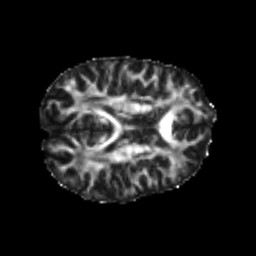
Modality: FA
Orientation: axial
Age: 24
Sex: male
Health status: healthy
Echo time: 0.074 s